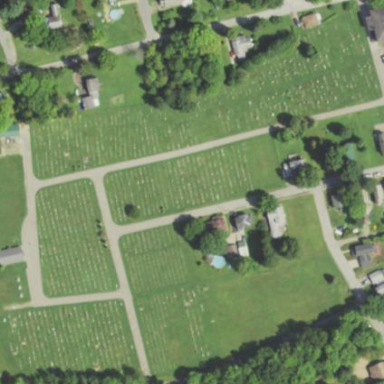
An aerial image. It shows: Cemetery.